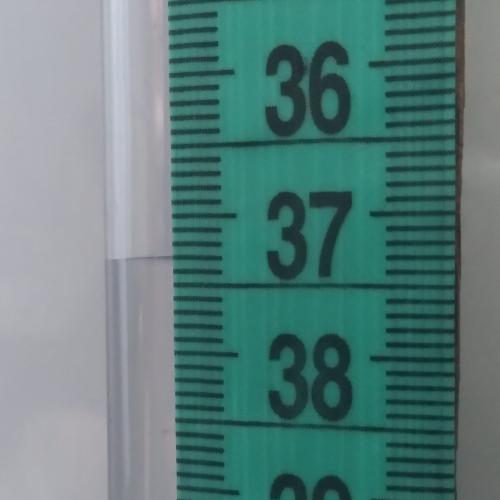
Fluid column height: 37.3 cm